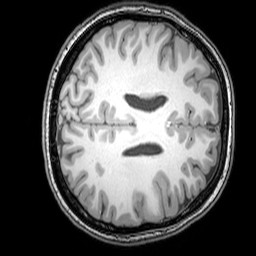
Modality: T1w
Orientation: axial
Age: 24
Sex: female
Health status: healthy
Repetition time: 0.081 s
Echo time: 0.037 s